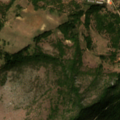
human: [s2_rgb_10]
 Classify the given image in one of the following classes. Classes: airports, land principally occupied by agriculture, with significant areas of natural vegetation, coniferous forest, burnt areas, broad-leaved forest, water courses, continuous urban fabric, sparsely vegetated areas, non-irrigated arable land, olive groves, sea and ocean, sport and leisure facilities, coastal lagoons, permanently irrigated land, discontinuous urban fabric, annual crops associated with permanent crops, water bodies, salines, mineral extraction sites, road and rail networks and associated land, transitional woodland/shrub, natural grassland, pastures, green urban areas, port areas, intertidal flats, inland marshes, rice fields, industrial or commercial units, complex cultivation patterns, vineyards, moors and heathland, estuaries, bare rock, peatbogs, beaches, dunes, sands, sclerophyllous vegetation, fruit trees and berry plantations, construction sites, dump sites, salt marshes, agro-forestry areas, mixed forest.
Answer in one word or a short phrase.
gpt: pastures, land principally occupied by agriculture, with significant areas of natural vegetation, broad-leaved forest, natural grassland, transitional woodland/shrub